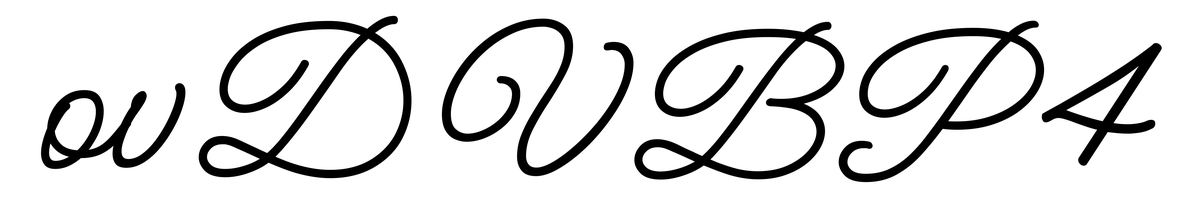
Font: MeowScript-Regular